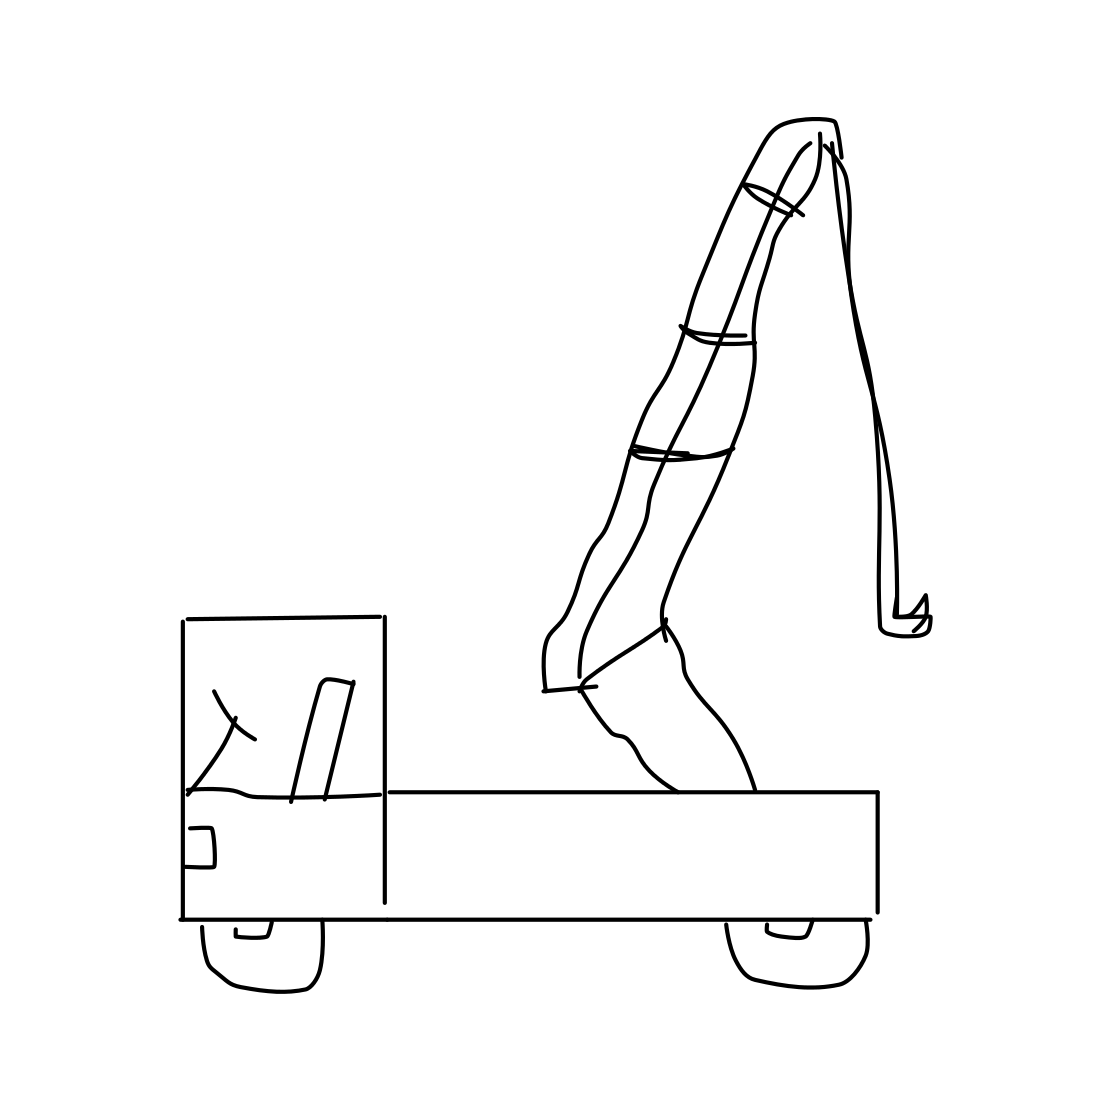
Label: crane (machine)